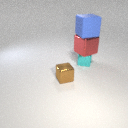
large red metal cube above small cyan metal cube